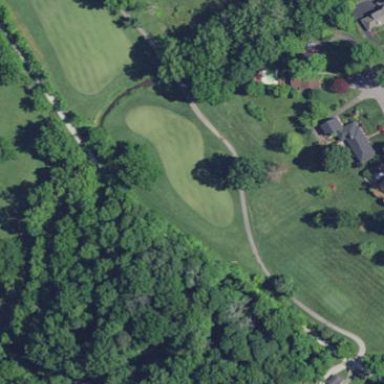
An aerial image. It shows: Golf fairway surrounded by grass.